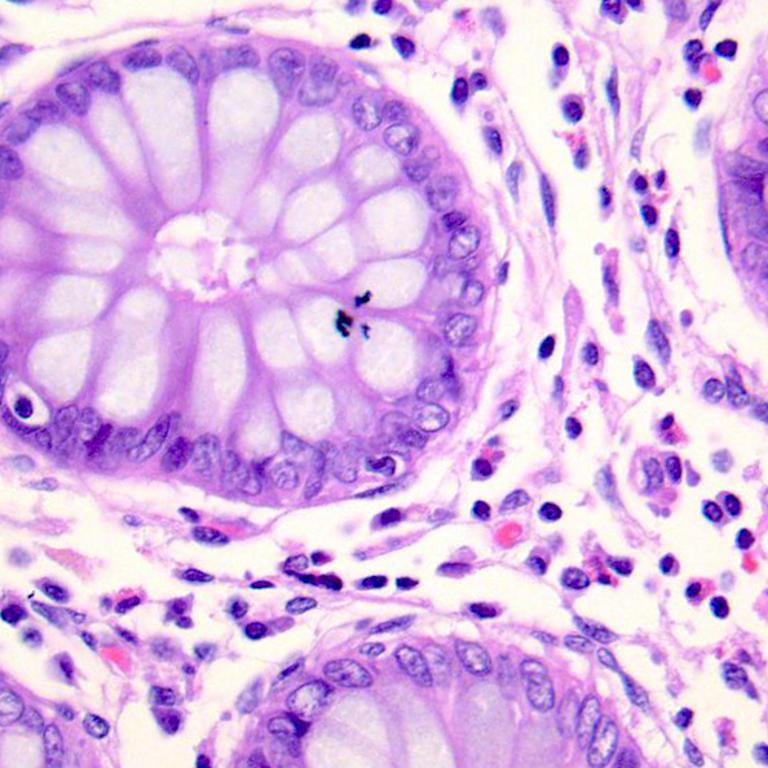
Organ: colon
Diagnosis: benign